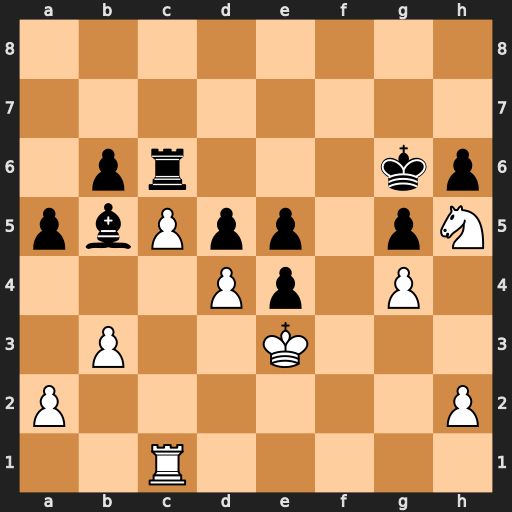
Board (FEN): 8/8/1pr3kp/pbPpp1pN/3Pp1P1/1P2K3/P6P/2R5
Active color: w
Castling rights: -
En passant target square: -
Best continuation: cxb6 Rxc1 b7 Re1+ Kd2